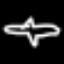
Label: airplane